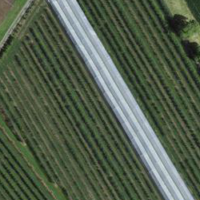
EUNIS habitat code: 52
Species observed at this site:
Senecio vulgaris